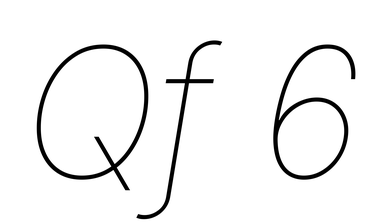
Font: Inter-Italic_Thin_Italic